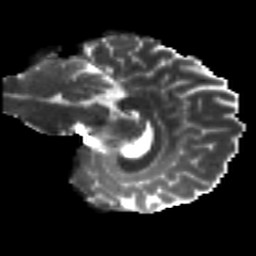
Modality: T2w
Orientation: sagittal
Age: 27
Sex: male
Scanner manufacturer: siemens
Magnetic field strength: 3 T
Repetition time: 8.8 s
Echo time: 0.085 s